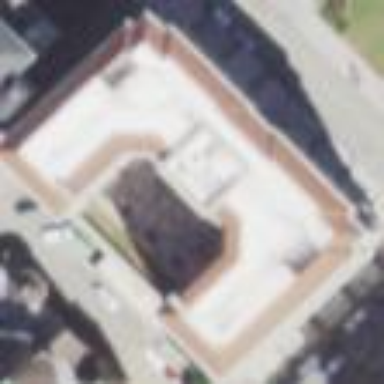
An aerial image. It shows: Dormitory building with quadruple saltbox-shaped roof.